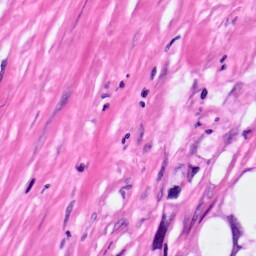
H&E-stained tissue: Pancreatic